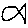
Label: fish